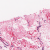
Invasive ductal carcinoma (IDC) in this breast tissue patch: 0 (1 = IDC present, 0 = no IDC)